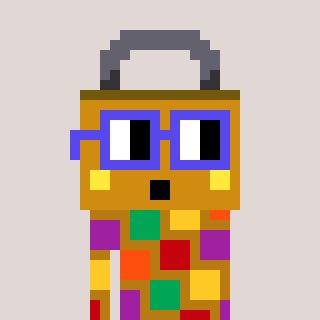
a pixel art character with square blue glasses, a lock-shaped head and a gold-colored body on a warm background